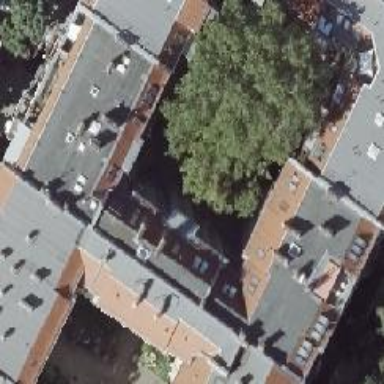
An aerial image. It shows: Residential building with grey exterior and red gambrel roof made of roof tiles.